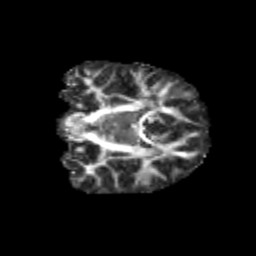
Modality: FA
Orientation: coronal
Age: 10
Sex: female
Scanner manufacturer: siemens
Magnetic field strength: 3 T
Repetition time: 3.8 s
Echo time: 0.07 s